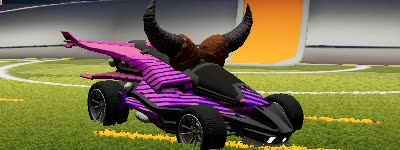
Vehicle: aftershock